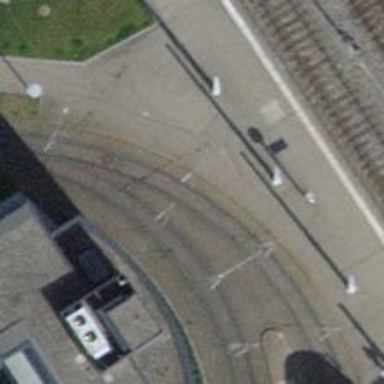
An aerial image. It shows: Tram railway with one electrified contact line.